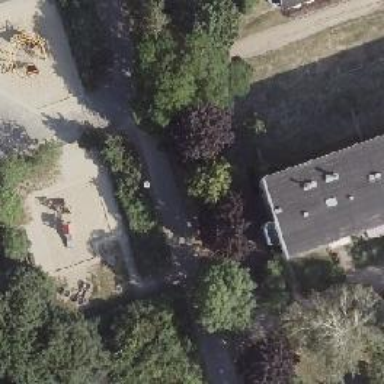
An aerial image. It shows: Playground area for leisure land.